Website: slack
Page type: billing-address
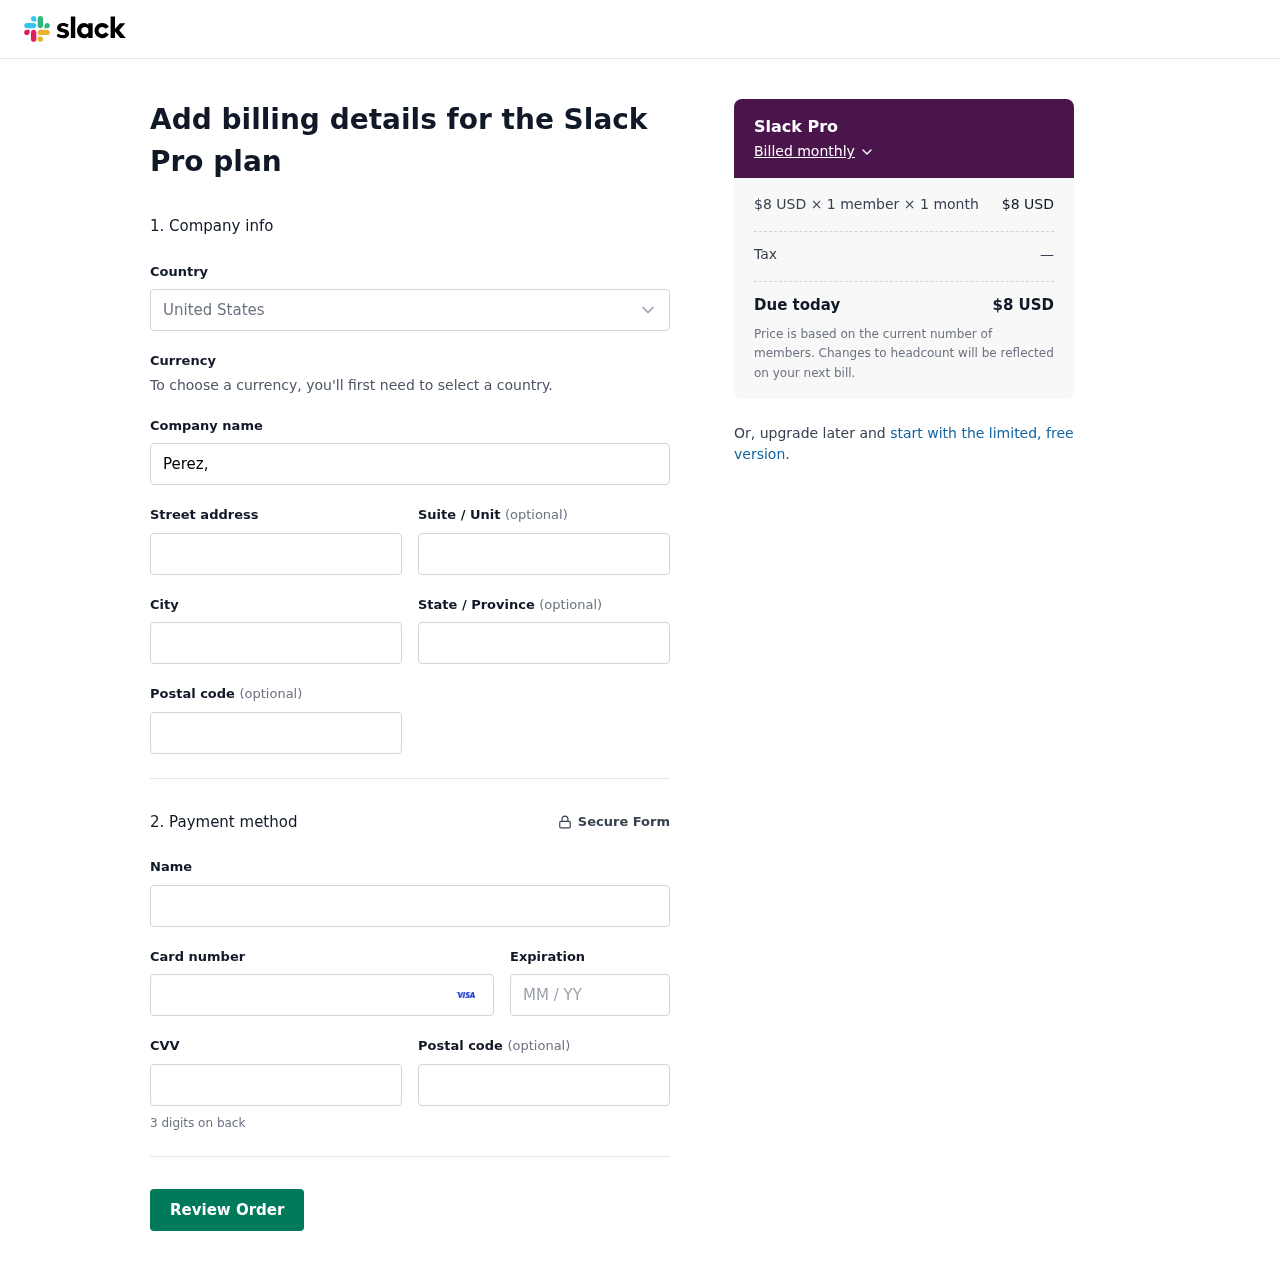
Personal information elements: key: PII_CARD_CVV
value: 955
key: PII_CARD_EXPIRY
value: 09/27
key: PII_CARD_NUMBER
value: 4146 0891 1957 2386
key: PII_CITY
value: South Matthew
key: PII_COMPANY
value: Perez, Green and Galvan
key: PII_COUNTRY
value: United States
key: PII_FULLNAME
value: Gary Rodriguez
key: PII_POSTCODE
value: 95327
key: PII_POSTCODE2
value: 05512
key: PII_STATE
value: Massachusetts
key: PII_STREET
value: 03380 Bright Groves
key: PII_STREET2
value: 9382 Hill Plains Suite 657
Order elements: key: ORDER_PLAN_PRICE
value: $8 USD
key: ORDER_NUM_MEMBERS
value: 1 member
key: ORDER_NUM_MONTHS
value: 1 month
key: ORDER_SUBTOTAL
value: $8 USD
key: ORDER_TAX
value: —
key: ORDER_TOTAL
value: $8 USD